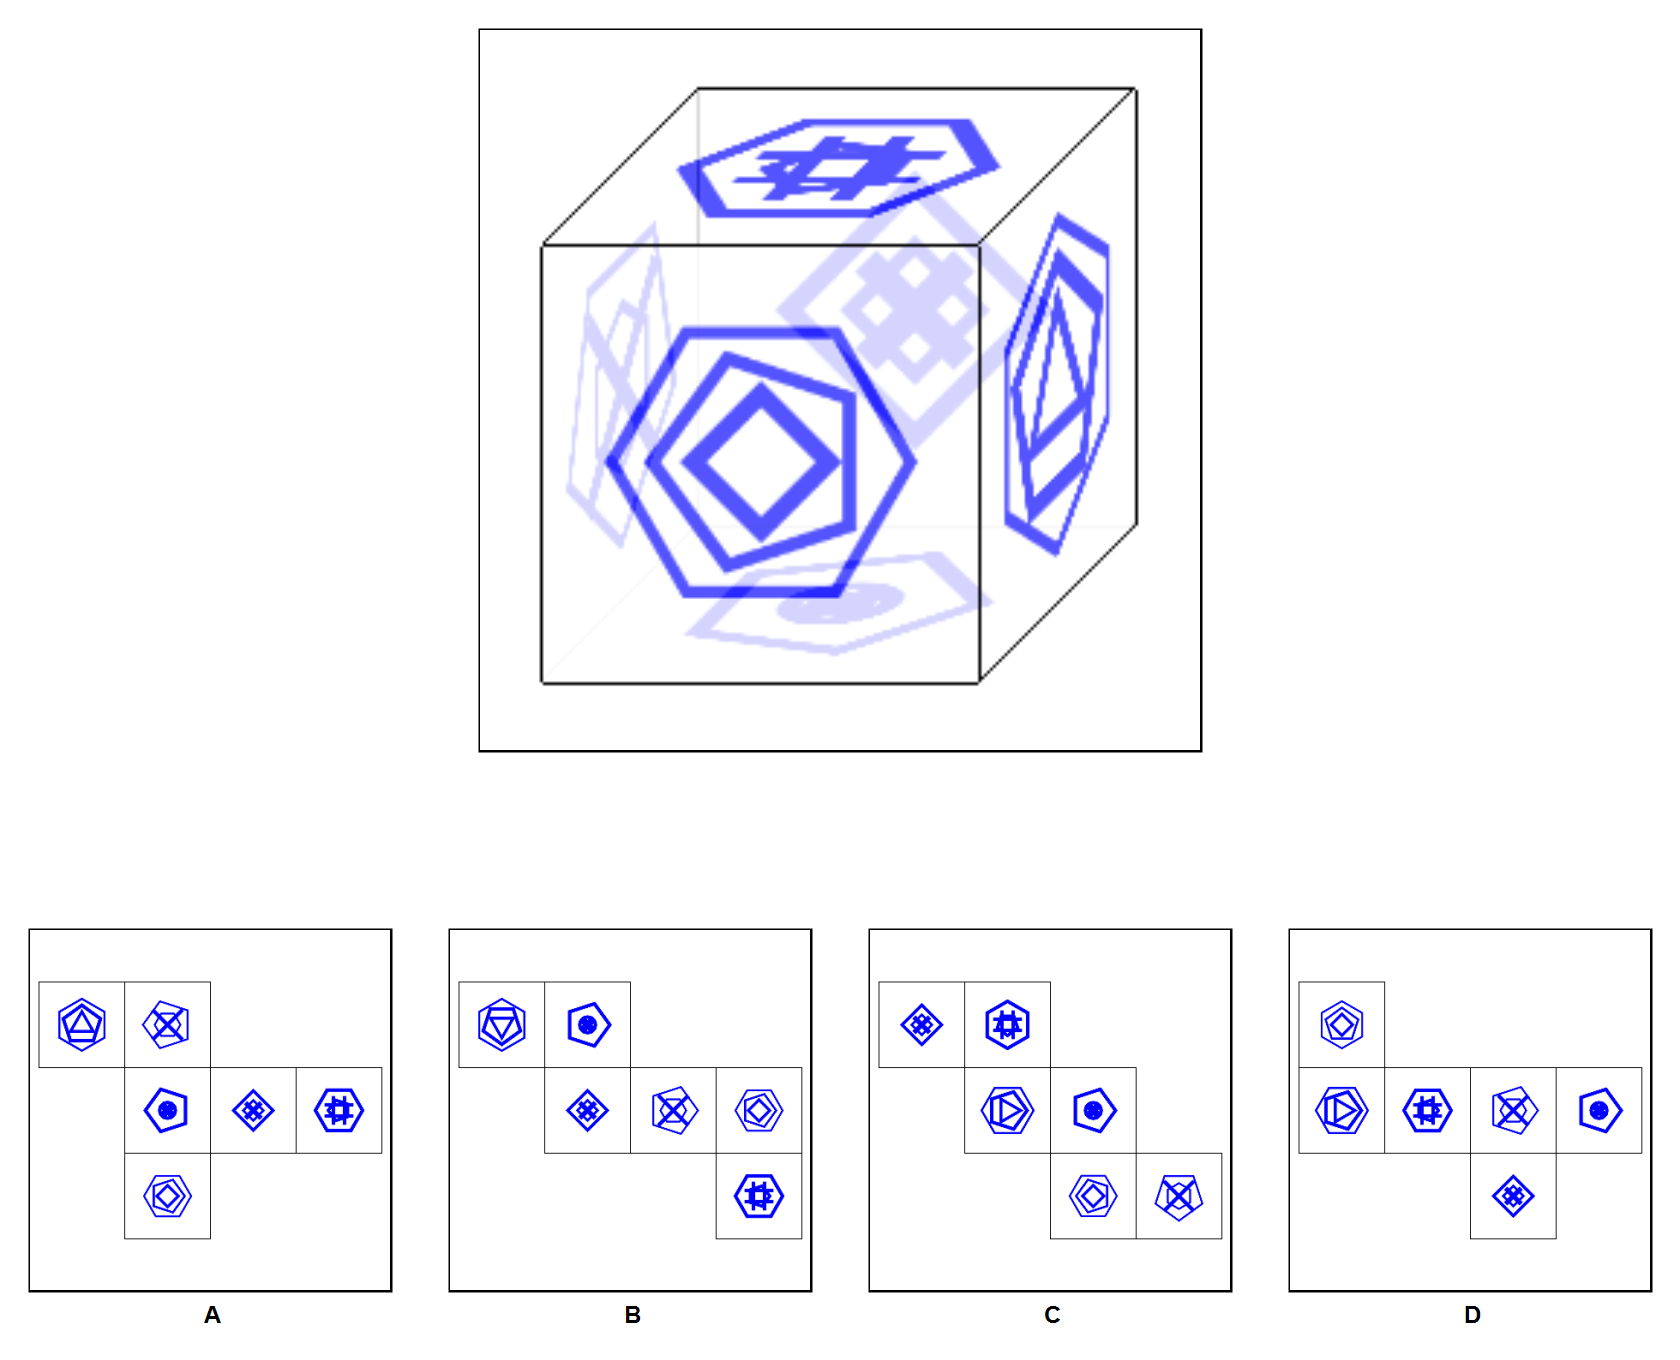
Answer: D